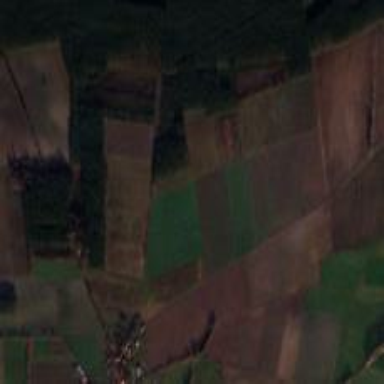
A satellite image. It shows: View of farmland.